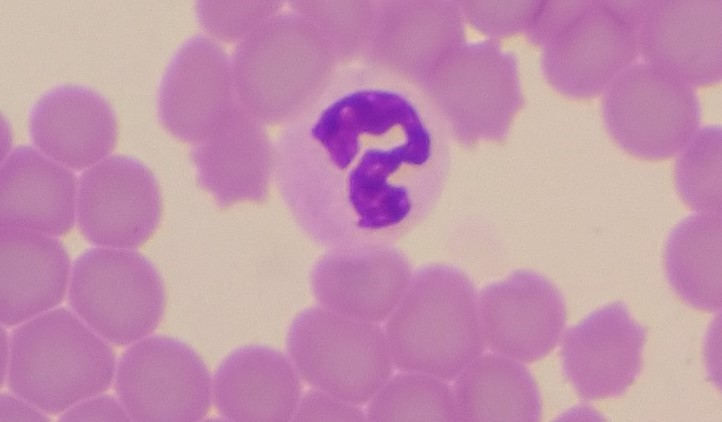
White blood cell type: Neutrophil